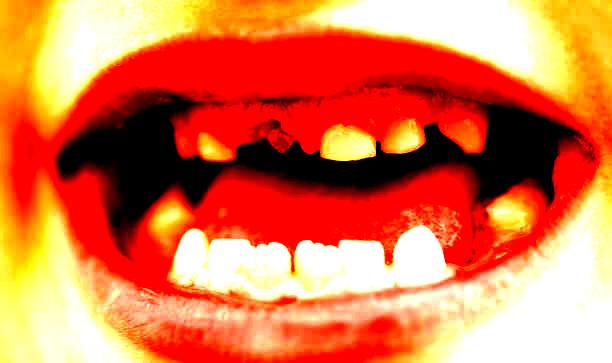
Condition: hypodontia